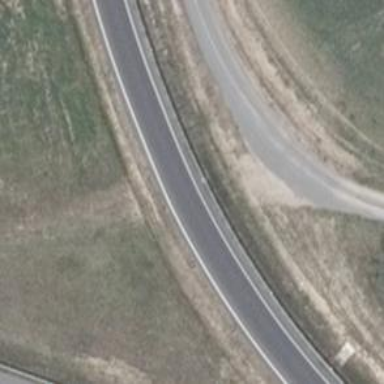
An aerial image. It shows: Motorroad with trunk link.